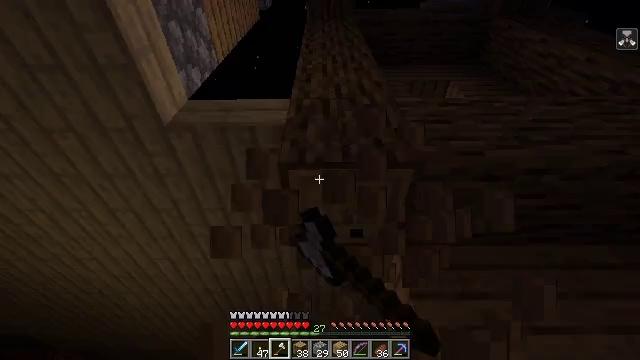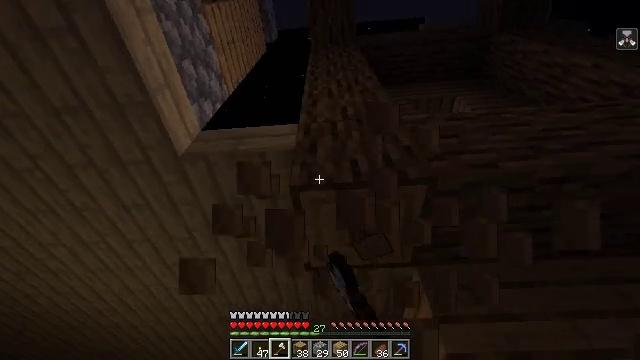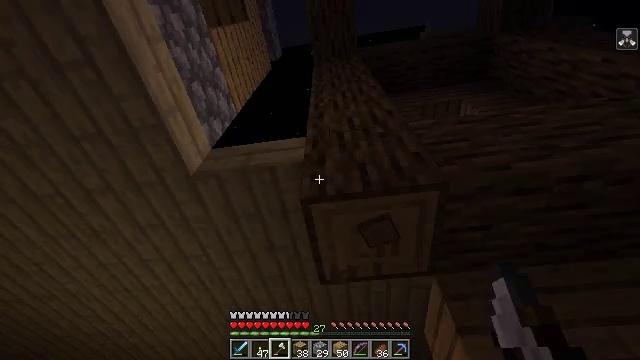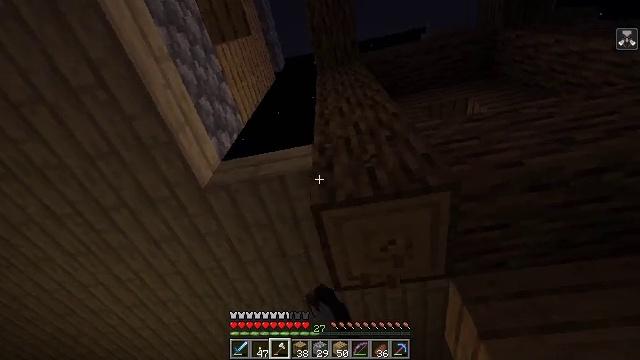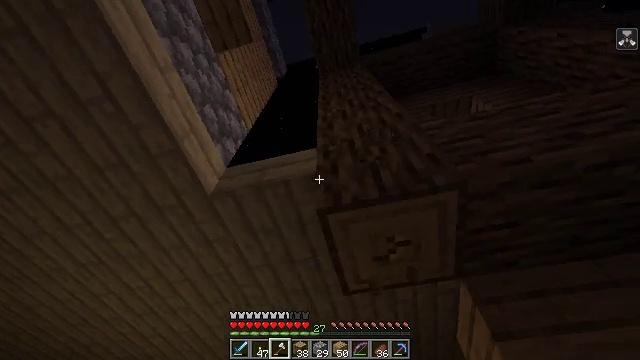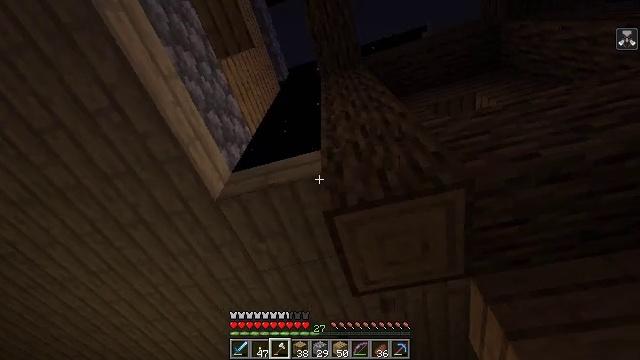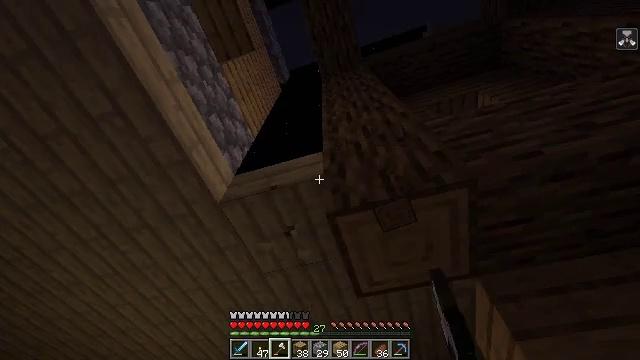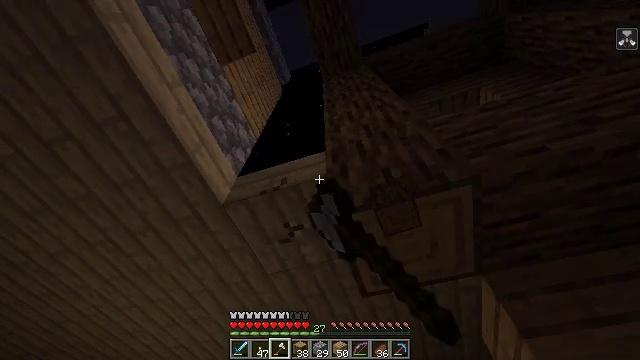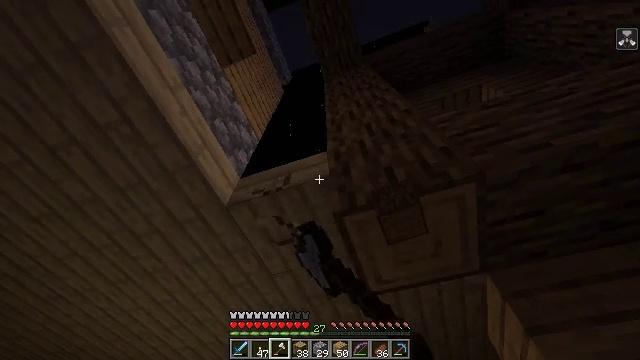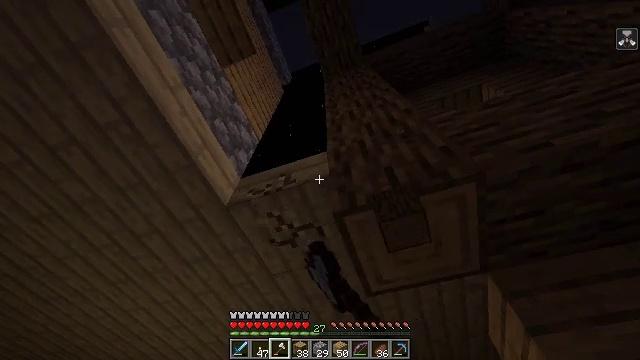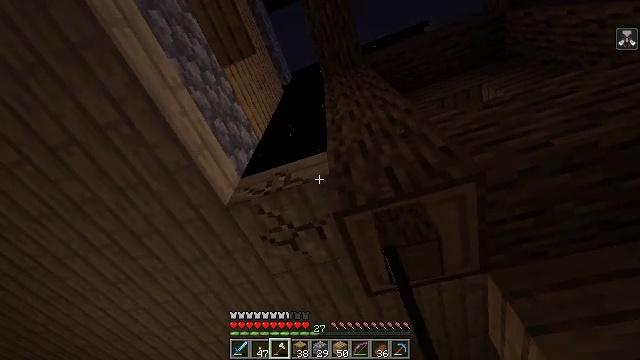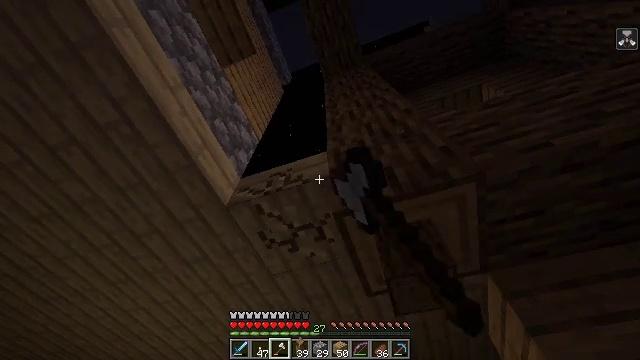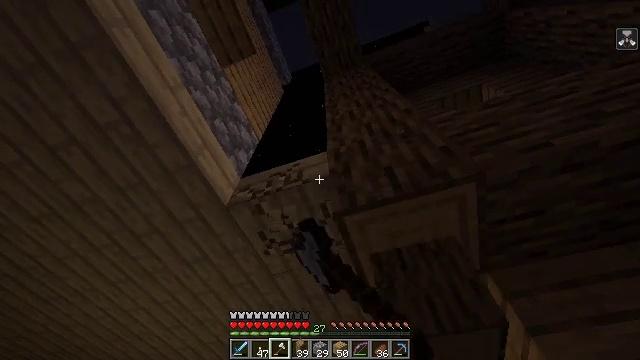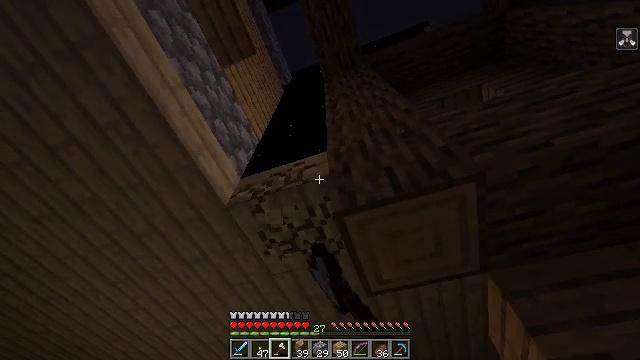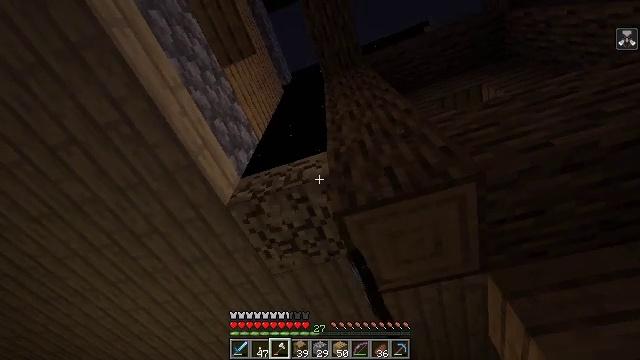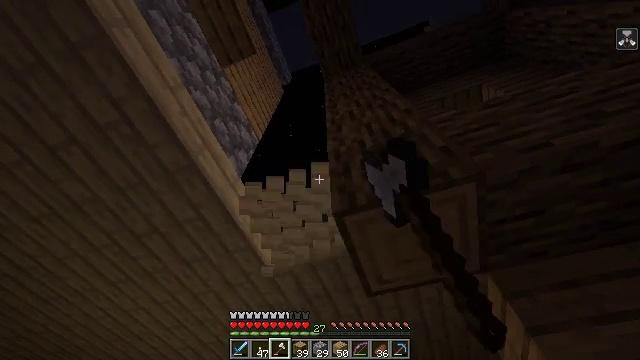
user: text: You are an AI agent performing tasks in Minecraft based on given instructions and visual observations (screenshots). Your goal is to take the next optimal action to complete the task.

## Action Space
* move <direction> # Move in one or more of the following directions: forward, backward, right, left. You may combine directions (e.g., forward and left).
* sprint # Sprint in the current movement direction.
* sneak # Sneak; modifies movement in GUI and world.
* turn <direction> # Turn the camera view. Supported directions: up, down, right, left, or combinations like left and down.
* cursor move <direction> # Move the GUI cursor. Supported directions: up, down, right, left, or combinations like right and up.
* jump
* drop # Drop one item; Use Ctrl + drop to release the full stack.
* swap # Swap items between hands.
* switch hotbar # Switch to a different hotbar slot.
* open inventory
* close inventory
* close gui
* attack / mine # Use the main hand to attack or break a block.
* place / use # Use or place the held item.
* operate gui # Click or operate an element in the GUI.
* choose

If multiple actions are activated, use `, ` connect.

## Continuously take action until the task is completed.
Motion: motion action
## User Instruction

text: Remove the birch slab from a platform.
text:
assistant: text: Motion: turn left and up, attack / mine
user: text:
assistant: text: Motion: turn left and up, attack / mine
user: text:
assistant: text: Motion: turn left and up, attack / mine
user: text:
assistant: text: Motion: turn left, attack / mine
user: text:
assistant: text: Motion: turn left, attack / mine
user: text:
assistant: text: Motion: turn left, attack / mine
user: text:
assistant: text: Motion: turn left, attack / mine
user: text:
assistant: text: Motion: turn left, attack / mine
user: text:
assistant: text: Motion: attack / mine
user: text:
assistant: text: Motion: attack / mine
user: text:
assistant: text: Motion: attack / mine
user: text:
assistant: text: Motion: attack / mine
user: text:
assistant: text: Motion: attack / mine
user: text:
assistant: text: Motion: attack / mine
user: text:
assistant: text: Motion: attack / mine
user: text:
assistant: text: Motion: turn right, attack / mine
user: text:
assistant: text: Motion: turn right, attack / mine
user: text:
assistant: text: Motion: turn right, attack / mine
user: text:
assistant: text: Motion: attack / mine
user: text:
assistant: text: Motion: attack / mine